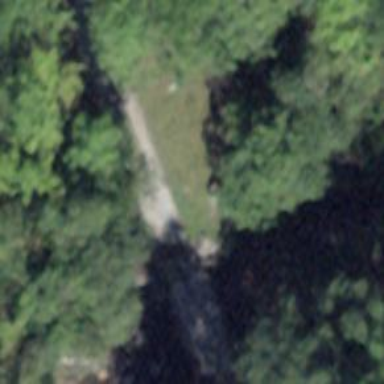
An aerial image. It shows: Track road on bridge.